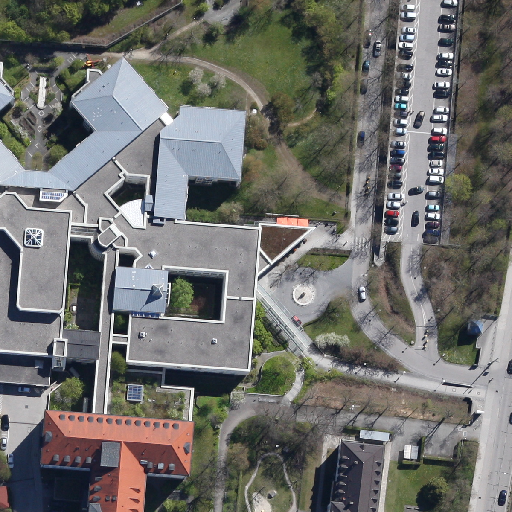
Referring expression: bikeway